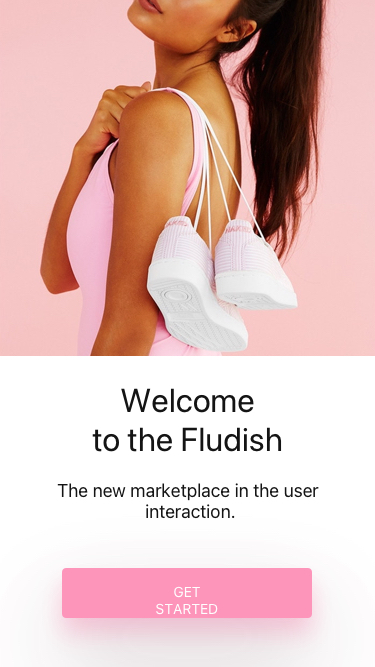
Text in this UI design:
Welcome
to the Fludish
The new marketplace in the user
 interaction.